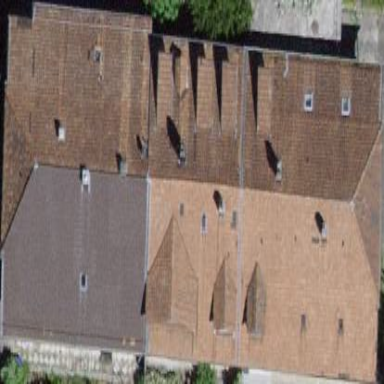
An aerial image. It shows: Building with half-hipped roof made of roof tiles.